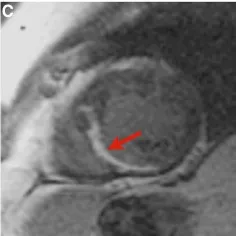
Imaging of patient B. Right anterior oblique caudal angiogram demonstrating a diminutive left anterior descending artery (B).
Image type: radiology (mri)